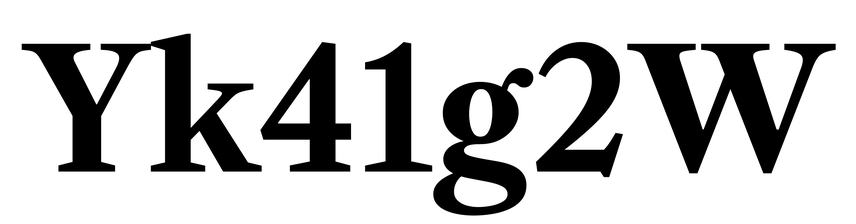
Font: LibreCaslonText_Bold